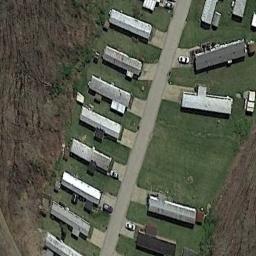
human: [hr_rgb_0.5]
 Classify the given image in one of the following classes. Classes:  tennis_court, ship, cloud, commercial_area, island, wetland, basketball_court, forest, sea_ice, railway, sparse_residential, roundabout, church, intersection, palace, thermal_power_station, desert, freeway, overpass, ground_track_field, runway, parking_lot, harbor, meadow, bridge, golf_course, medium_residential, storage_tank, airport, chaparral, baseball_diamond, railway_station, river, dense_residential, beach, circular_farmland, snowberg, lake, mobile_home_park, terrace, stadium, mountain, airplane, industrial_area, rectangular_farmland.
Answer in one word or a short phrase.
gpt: mobile_home_park